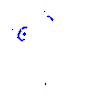
Particle: proton